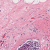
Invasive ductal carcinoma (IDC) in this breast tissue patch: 0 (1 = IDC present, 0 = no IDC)